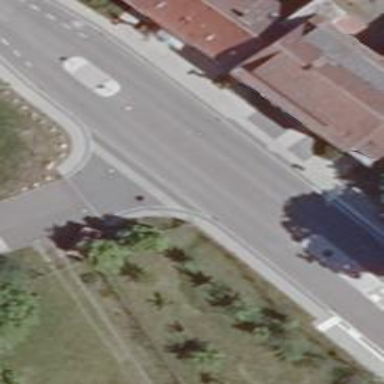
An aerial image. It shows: Residential road.